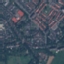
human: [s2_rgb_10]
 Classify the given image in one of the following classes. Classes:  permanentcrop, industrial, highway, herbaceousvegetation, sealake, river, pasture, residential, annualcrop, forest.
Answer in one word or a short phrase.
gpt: Residential